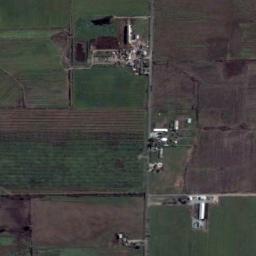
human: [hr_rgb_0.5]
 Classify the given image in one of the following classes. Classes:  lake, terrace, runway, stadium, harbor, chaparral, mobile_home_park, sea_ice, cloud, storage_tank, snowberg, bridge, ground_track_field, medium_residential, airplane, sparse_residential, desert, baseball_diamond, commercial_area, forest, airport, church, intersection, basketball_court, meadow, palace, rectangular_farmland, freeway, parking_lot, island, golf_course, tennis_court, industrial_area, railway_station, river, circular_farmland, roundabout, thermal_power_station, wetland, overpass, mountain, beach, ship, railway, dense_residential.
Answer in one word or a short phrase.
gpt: rectangular_farmland